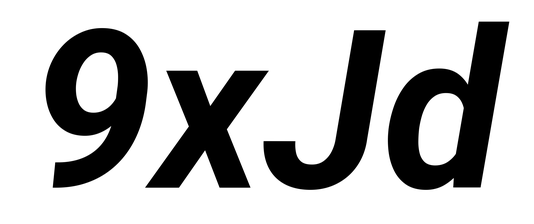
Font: Roboto-Italic_Bold_Italic